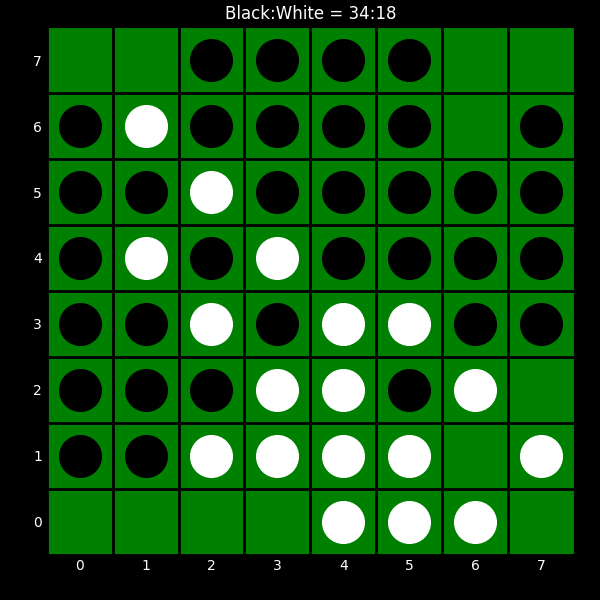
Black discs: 34
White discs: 18